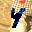
Label: 4